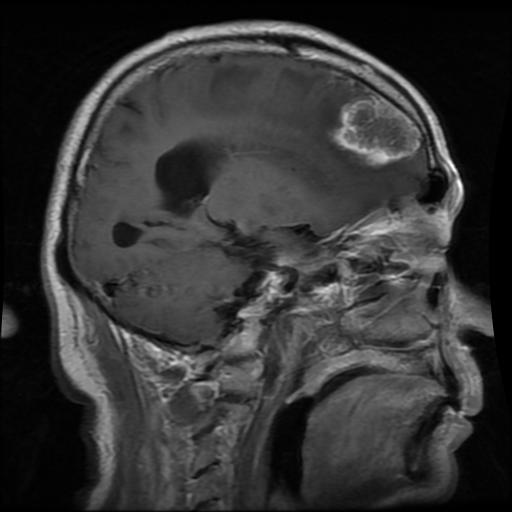
Label: meningioma